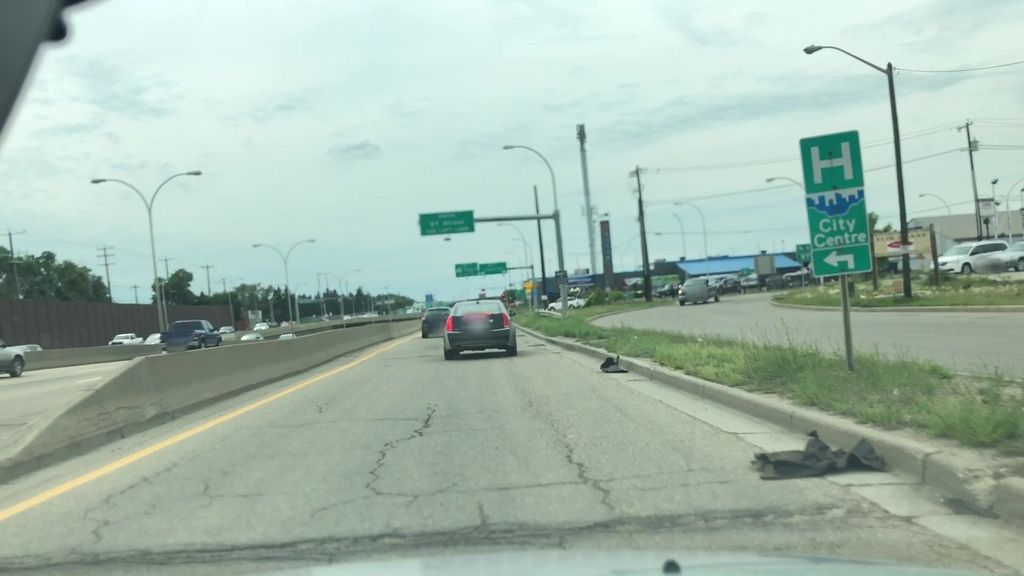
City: edmonton